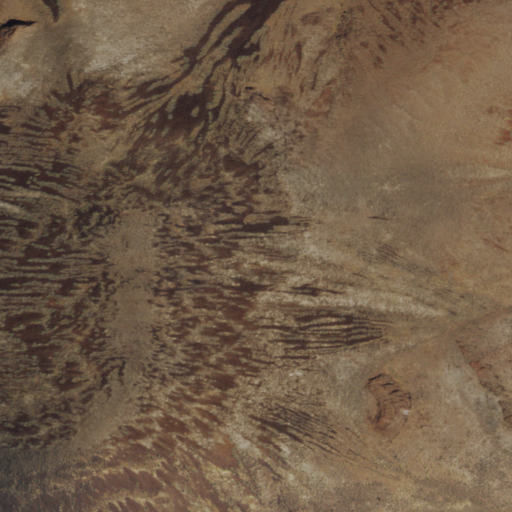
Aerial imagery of mountains in Nevada named Duckwater Hills containing only shrub